Field crop: maize
Growth stage: 2
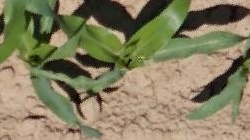
Species: maize